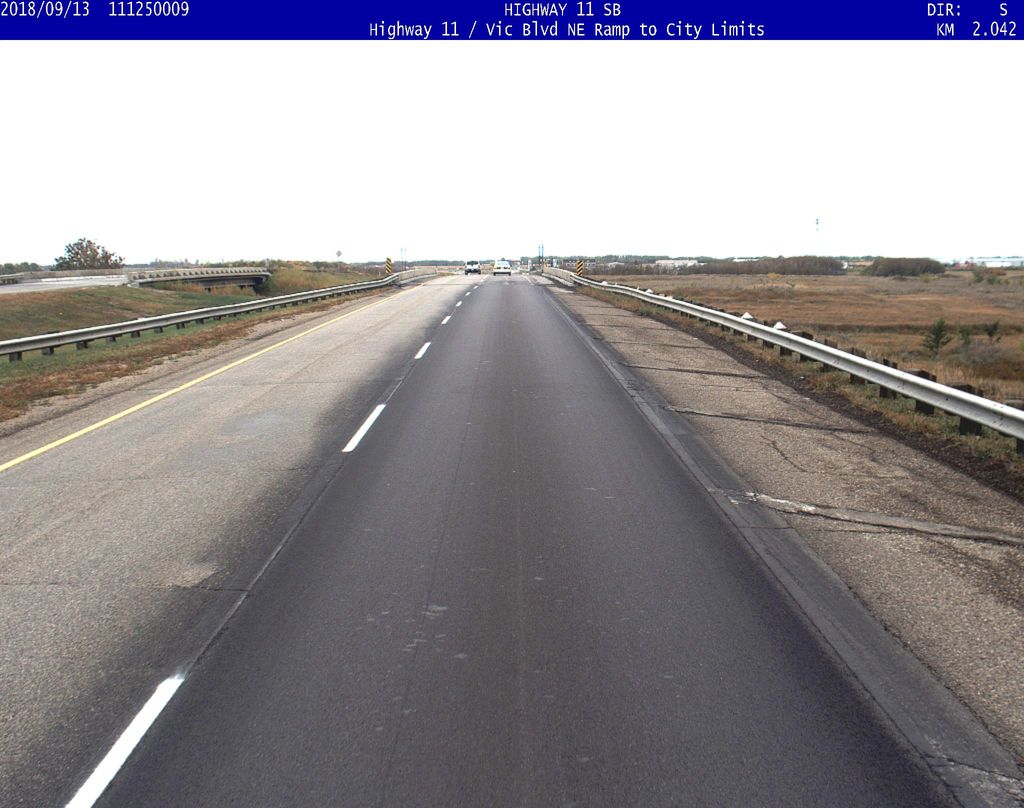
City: saskatoon